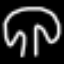
Label: mushroom